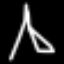
Label: The Eiffel Tower